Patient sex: M
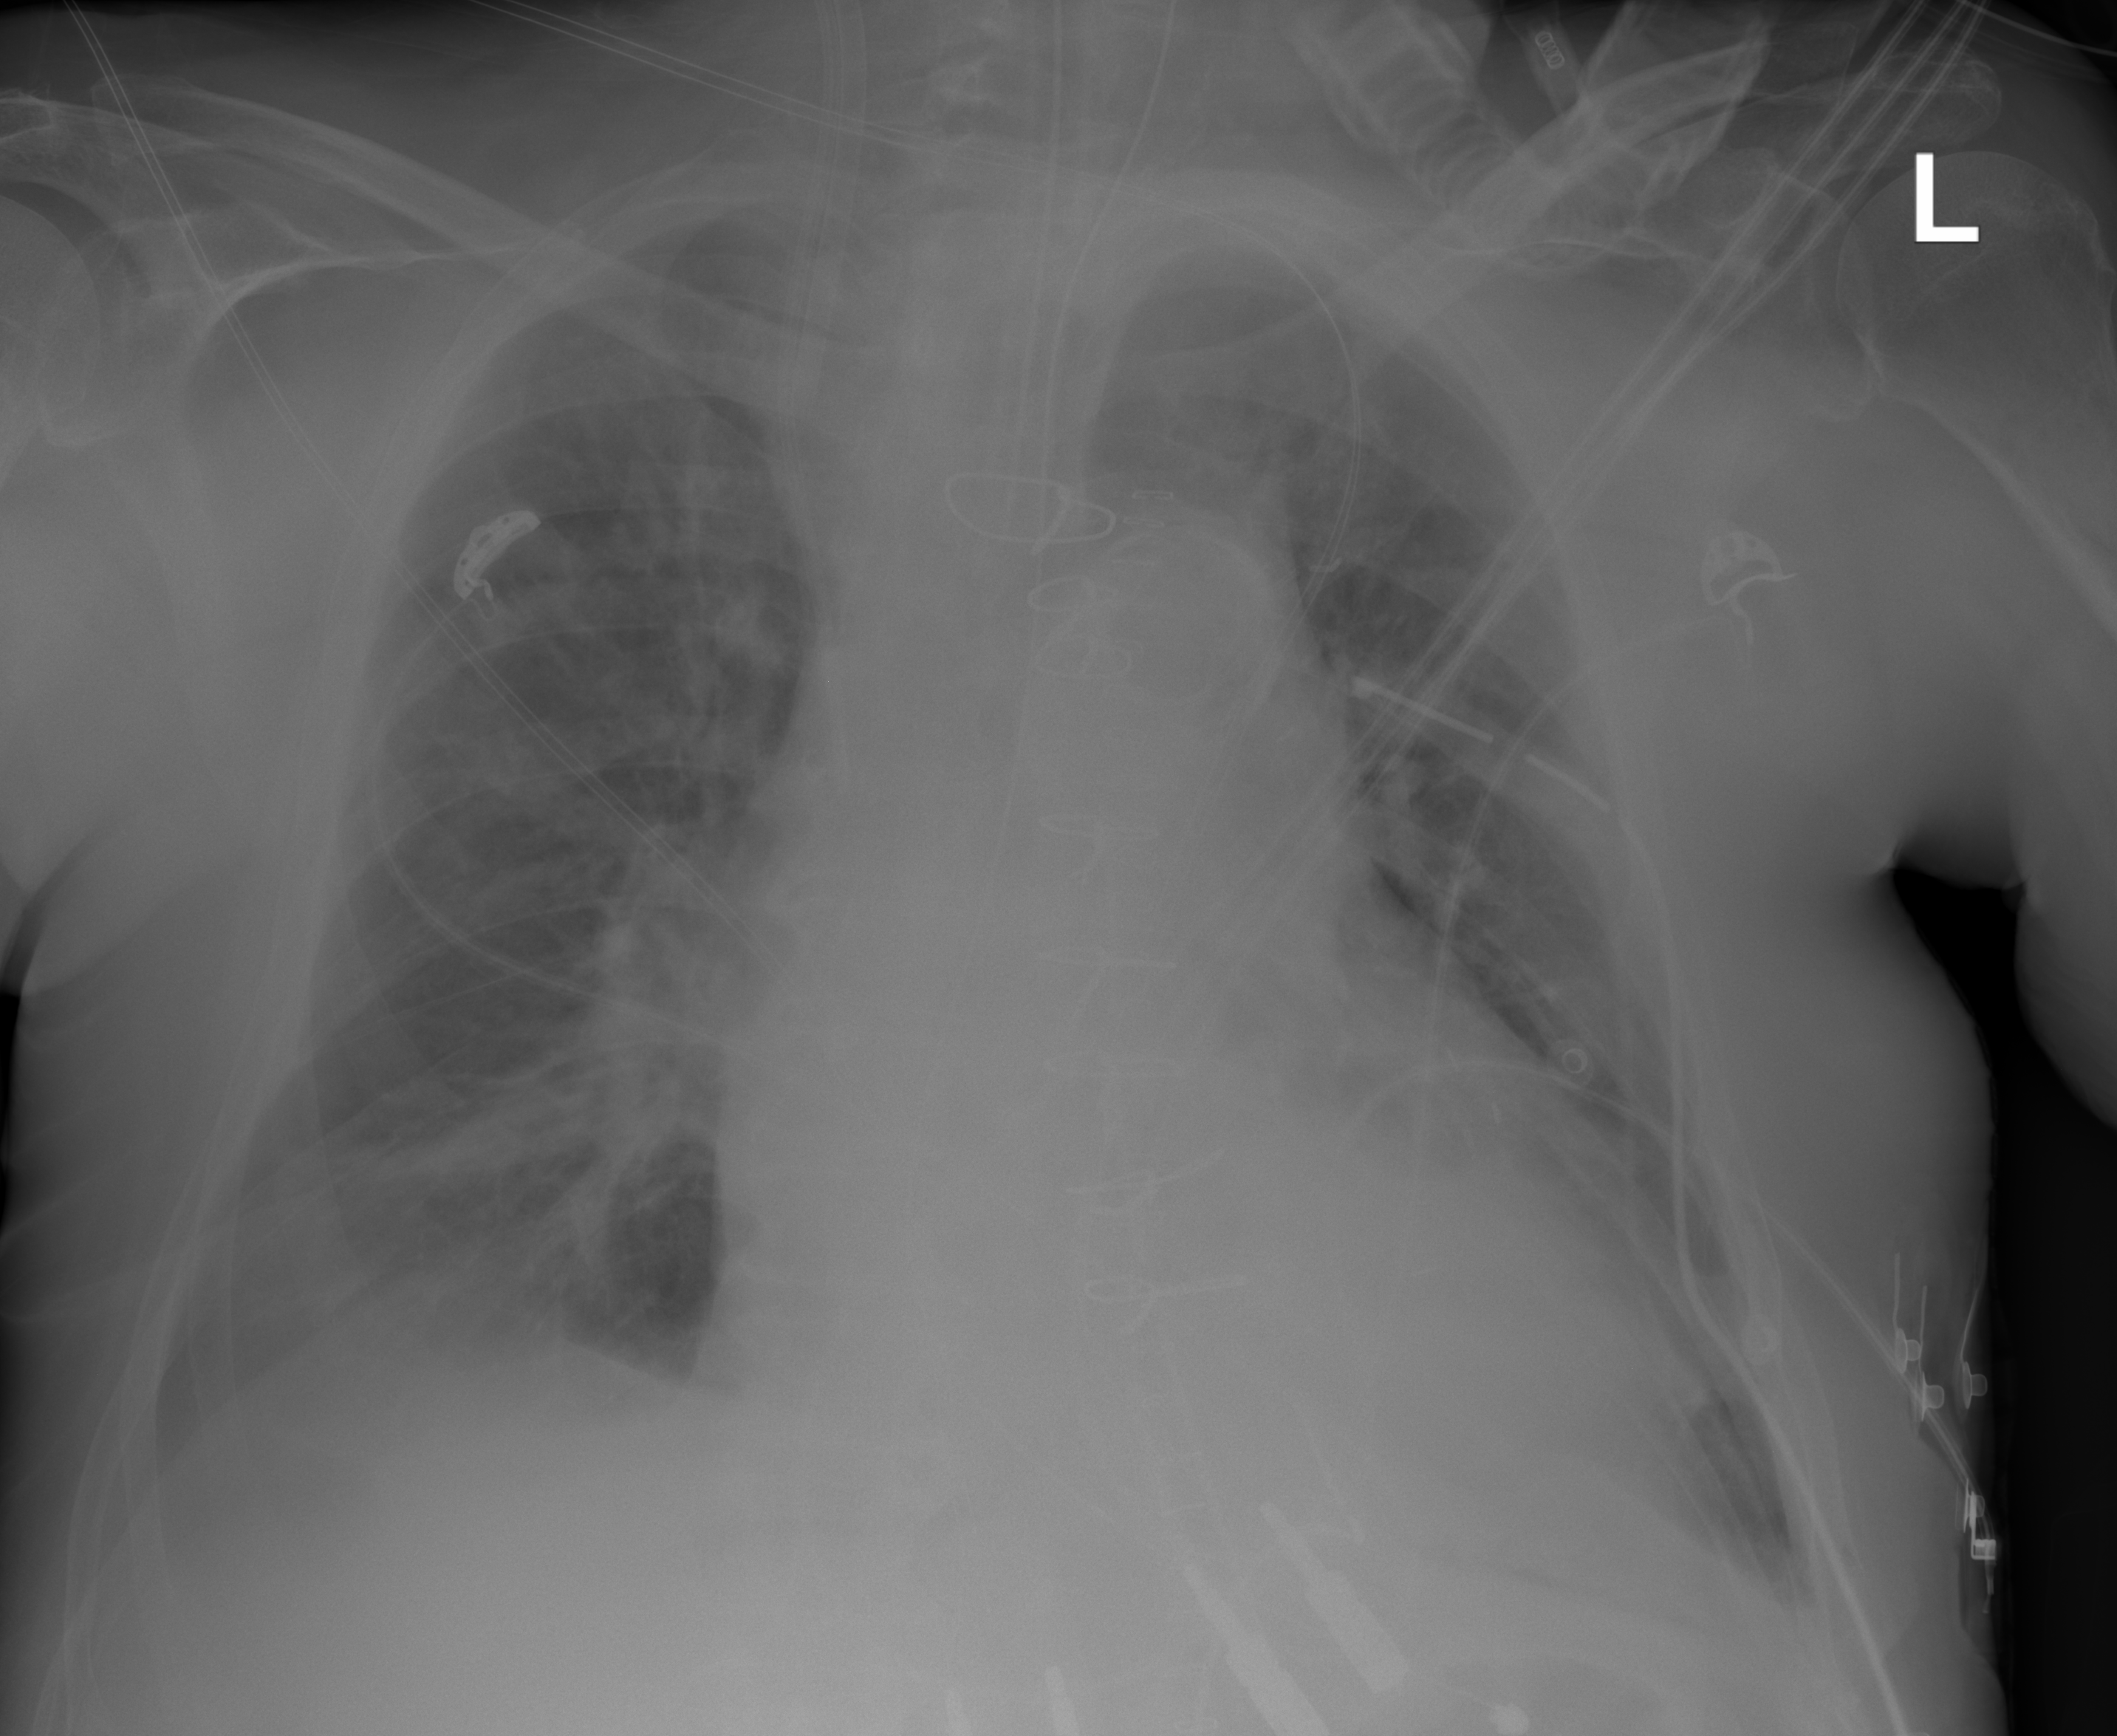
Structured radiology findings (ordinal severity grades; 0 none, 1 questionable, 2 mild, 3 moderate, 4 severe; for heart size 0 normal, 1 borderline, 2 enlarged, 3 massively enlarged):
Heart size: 0
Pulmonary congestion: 0
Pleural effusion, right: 0
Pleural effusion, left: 0
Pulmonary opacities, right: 2
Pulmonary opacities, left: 0
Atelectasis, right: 1
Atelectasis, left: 1